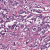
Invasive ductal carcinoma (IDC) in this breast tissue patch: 1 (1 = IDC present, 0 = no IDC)